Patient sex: M
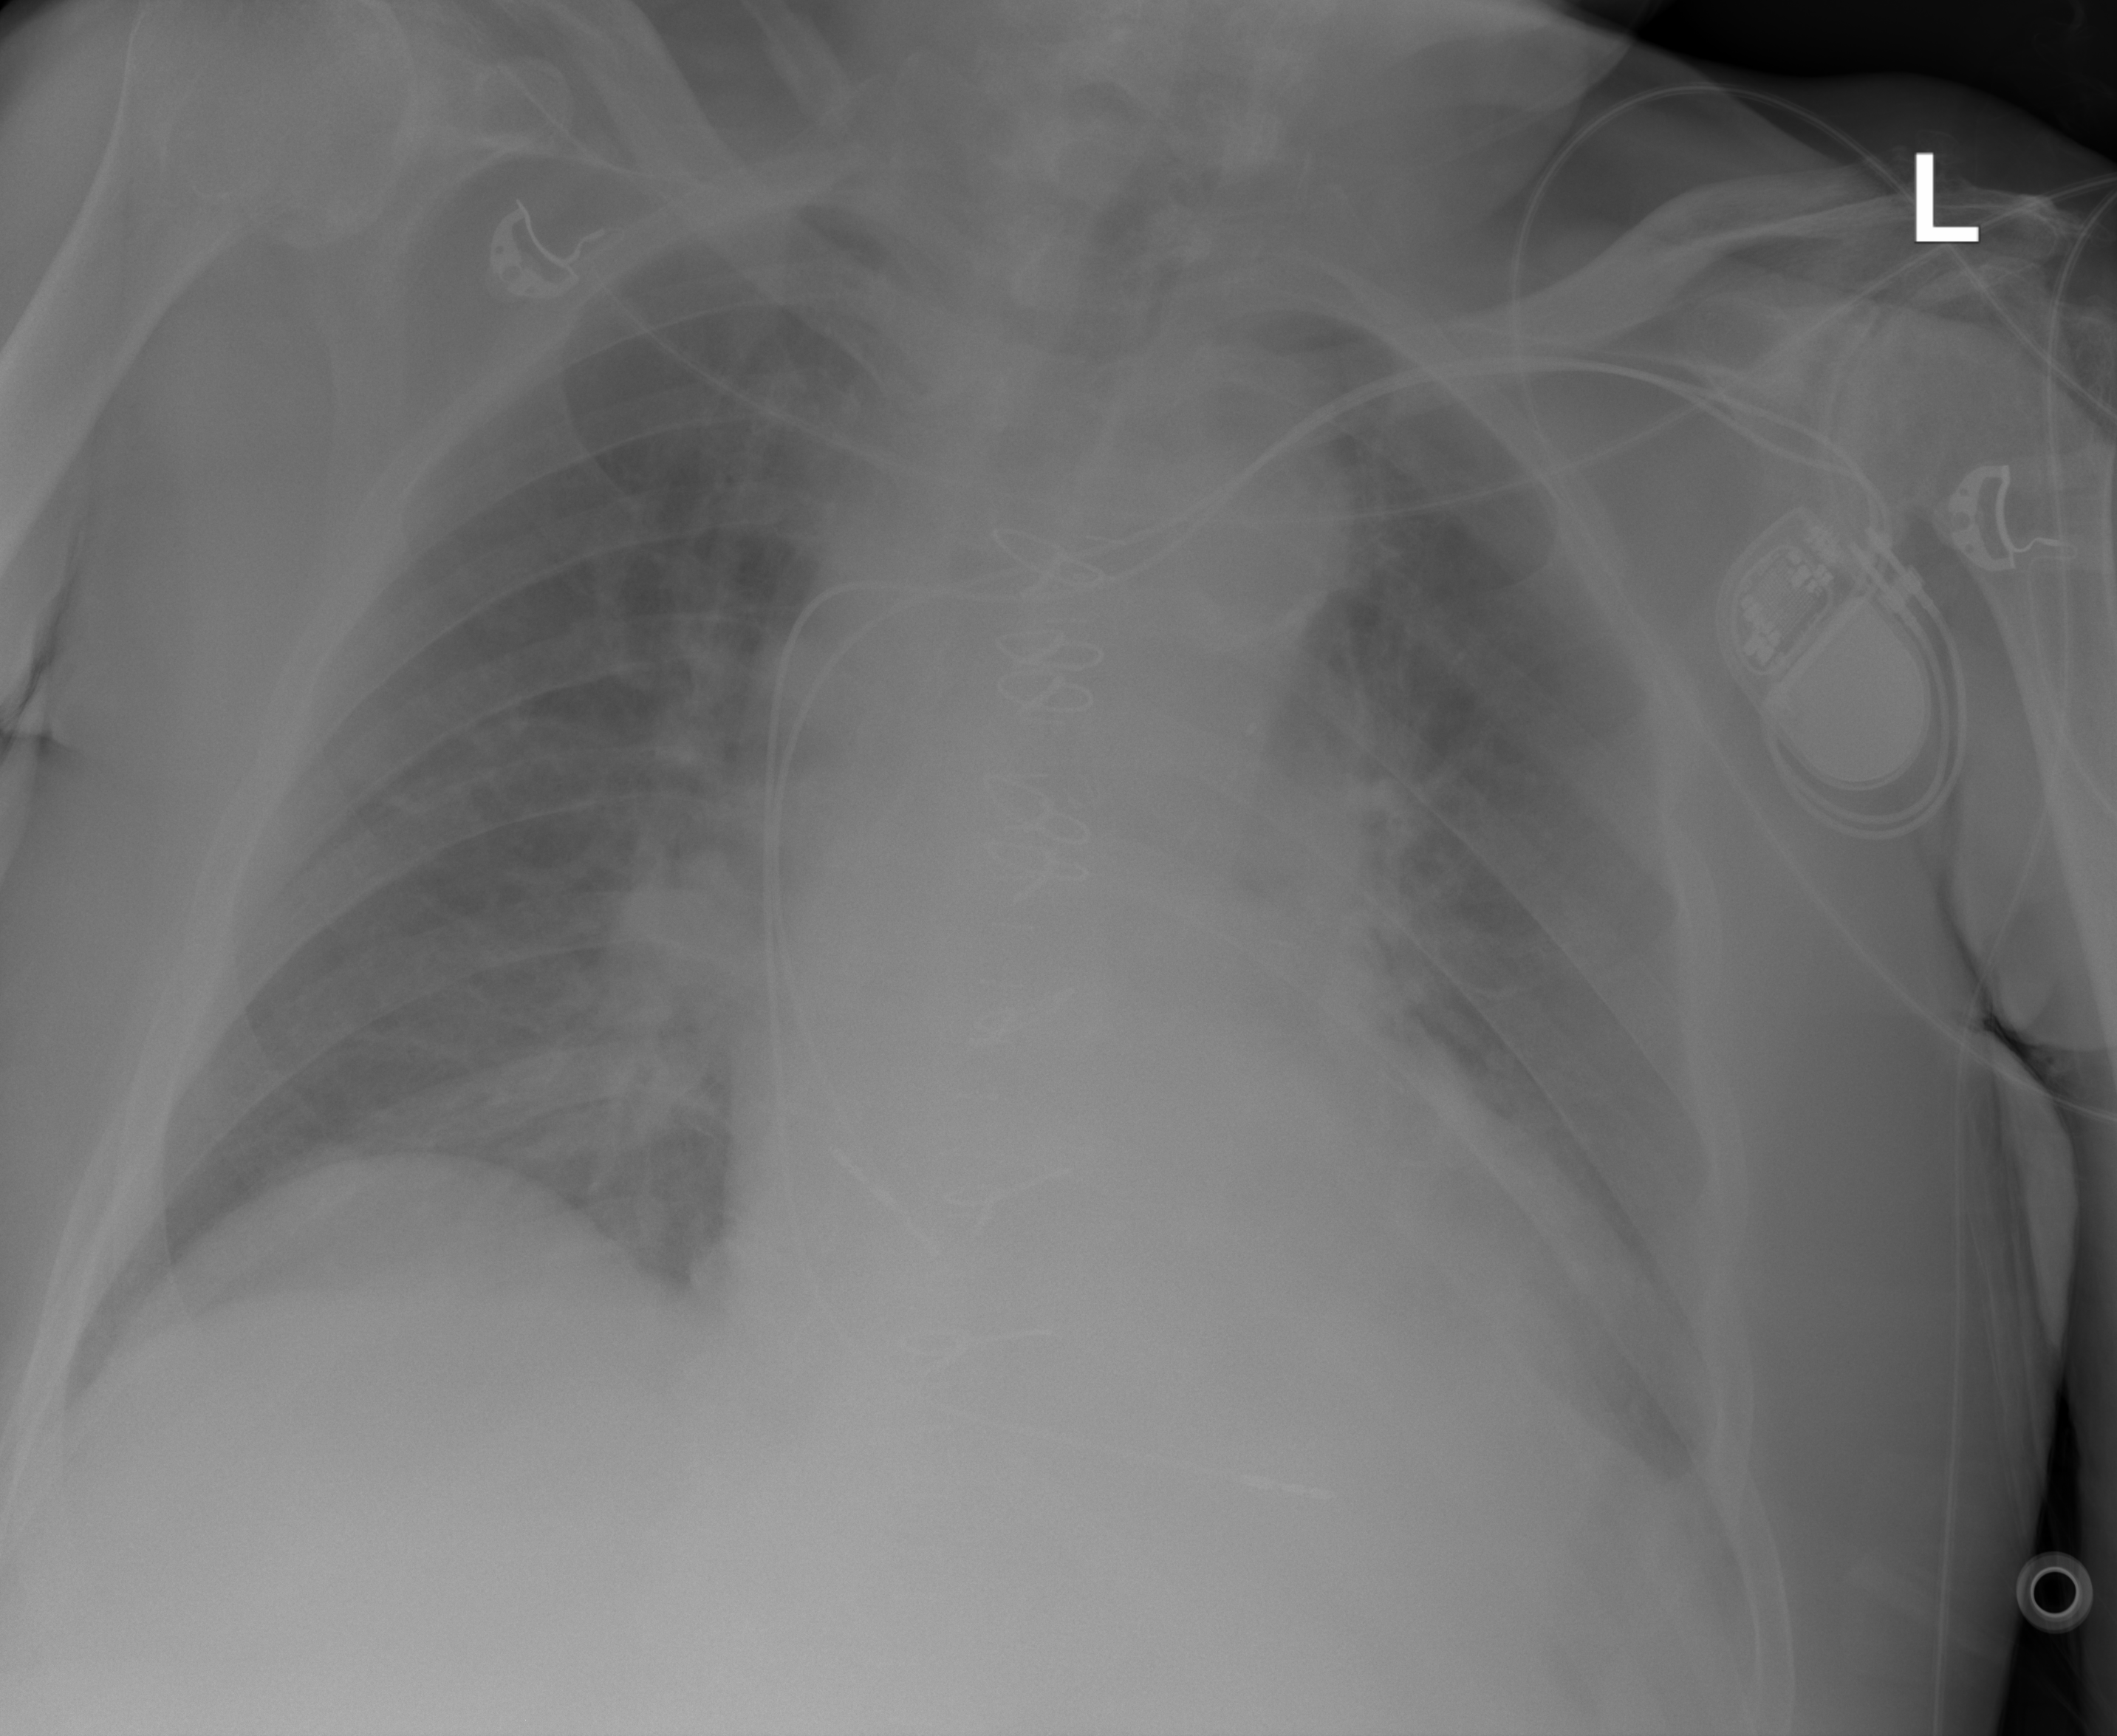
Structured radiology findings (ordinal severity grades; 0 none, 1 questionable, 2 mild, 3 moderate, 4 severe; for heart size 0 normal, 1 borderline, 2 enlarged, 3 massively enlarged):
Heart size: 1
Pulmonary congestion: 2
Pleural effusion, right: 2
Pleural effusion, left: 2
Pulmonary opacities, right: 2
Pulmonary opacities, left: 0
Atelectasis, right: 2
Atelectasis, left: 2